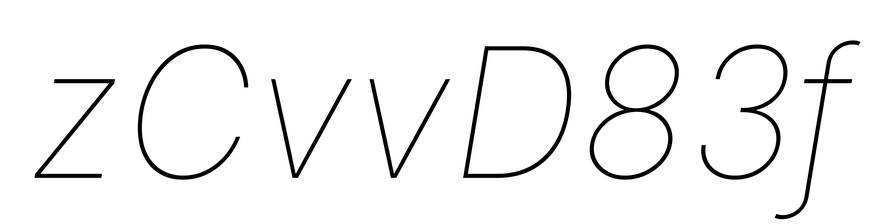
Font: Inter-Italic_Thin_Italic